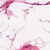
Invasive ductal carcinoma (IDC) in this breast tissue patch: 0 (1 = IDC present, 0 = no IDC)